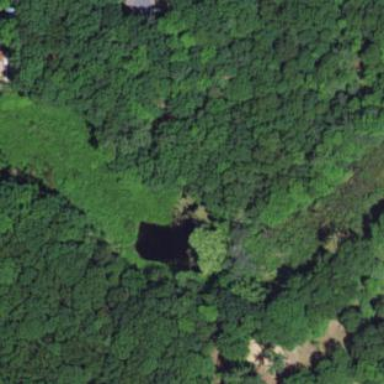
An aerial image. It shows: Serene pond surrounded by nature.